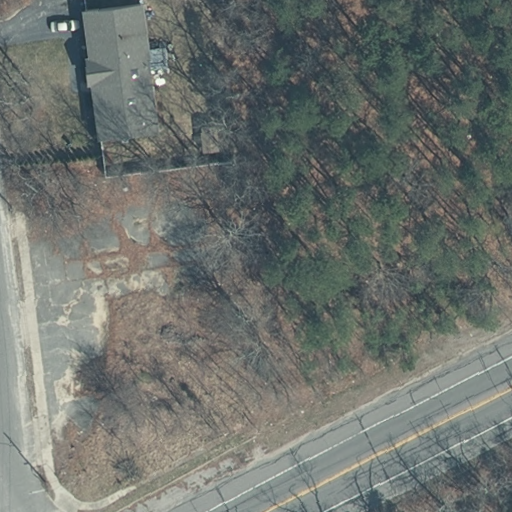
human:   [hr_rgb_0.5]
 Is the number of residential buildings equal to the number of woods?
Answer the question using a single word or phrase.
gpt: yes

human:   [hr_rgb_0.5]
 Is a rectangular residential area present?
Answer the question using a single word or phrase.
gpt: yes

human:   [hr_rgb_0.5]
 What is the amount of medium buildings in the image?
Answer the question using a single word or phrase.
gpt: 1

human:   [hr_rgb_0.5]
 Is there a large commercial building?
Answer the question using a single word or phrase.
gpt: no

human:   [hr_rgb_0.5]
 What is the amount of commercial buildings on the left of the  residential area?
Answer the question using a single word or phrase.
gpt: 0

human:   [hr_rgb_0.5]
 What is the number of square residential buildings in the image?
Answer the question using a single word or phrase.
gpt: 0

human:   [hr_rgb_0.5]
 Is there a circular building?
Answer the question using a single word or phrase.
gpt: no

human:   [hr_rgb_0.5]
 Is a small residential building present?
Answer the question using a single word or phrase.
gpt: no

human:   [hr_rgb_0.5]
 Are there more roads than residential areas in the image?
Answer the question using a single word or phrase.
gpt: yes

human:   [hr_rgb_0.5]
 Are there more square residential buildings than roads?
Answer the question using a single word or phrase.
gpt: no

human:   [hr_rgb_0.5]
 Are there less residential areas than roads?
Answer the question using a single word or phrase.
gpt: yes

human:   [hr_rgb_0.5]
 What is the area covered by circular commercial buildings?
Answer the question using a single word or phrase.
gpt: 0m2

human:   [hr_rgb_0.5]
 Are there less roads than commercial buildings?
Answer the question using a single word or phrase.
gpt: no

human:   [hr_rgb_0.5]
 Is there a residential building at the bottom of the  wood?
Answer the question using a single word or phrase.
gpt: no

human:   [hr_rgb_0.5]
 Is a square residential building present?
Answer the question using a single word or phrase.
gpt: no

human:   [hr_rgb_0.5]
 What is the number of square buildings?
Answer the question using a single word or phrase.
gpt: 0

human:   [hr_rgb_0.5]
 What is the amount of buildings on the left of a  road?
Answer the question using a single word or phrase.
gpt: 1

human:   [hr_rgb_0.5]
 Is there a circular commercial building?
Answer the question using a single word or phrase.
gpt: no

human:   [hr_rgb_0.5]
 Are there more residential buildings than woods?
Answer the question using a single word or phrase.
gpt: no

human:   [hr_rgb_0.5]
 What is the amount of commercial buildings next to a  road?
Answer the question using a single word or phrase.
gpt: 0

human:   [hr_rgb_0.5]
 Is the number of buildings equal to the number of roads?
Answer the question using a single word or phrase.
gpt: no

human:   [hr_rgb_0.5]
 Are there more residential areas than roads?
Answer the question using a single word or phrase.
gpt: no

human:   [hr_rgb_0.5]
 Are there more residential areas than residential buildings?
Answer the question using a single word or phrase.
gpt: no

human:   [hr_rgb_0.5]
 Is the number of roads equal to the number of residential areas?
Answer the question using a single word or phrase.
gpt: no

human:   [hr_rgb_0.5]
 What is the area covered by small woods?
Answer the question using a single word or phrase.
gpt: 0m2

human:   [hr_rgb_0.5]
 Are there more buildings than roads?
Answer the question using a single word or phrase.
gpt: no

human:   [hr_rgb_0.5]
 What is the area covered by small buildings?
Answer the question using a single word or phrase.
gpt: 0m2

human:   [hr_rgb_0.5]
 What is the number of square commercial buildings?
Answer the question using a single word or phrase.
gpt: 0

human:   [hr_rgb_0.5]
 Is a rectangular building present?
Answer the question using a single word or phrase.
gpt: no

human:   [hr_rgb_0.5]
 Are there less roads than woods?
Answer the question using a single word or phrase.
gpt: no

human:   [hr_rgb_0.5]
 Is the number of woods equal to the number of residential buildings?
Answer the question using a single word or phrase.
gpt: yes

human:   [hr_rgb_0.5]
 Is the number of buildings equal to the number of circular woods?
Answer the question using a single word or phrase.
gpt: no

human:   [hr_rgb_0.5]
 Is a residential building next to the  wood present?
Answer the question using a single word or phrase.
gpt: yes

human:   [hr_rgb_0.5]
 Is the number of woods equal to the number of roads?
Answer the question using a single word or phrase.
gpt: no

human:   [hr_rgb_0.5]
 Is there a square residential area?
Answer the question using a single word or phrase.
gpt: no

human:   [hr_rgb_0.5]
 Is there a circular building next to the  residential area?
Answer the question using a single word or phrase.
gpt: no